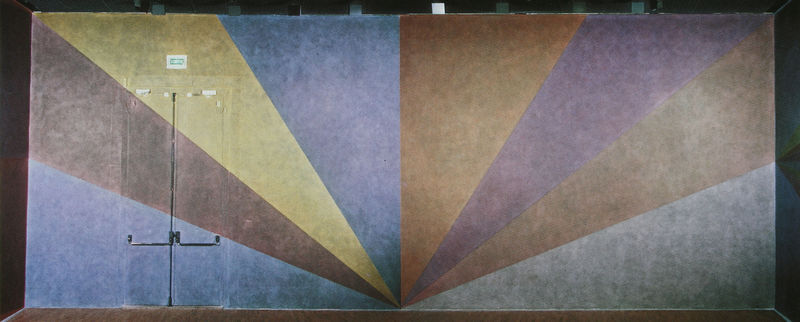
Titel: Installation Musée St. Pierre, Lyon - Lines from the bottom to mid-points of the top and sides of the wall
Künstler: Sol Lewitt
Standort: Lyon
Institution: Musée St. Pierre
Schlagwörter: blau, gelb, braun, raum, tür, zimmer, beige, wand, innenraum, sonnenaufgang, sonne, boden, decke, hellblau, ecke, farben, mauer, grafik, lila, dunkelblau, galerie, wände, eingang, schild, sonnenstrahl, strahlen, sonnenstrahlen, ausgang, museum, sol, wandbild, dreiecke, lewitt, installation, atellier, gallerie, schuld, segmente, sol lewitt, farbkreis, optical art